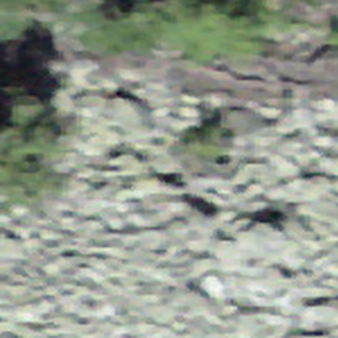
Label: other